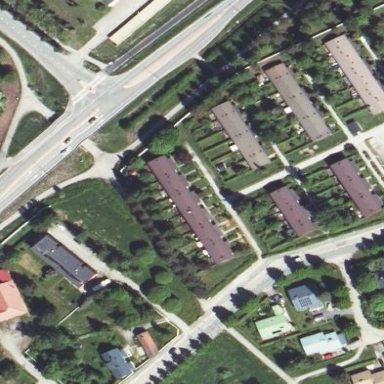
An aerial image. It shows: Terrace building.